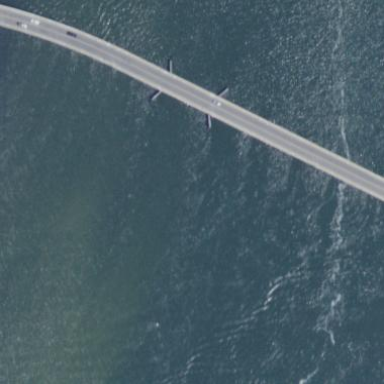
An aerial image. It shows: Man-made bridge.